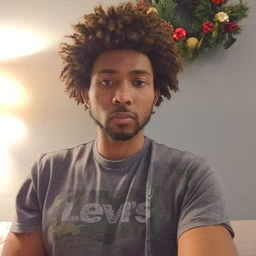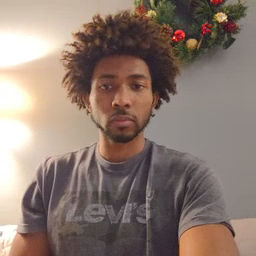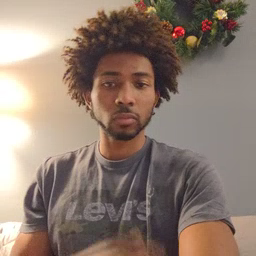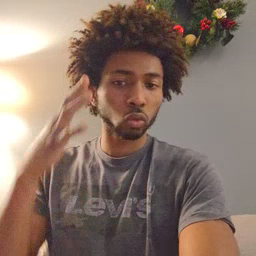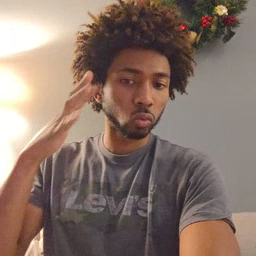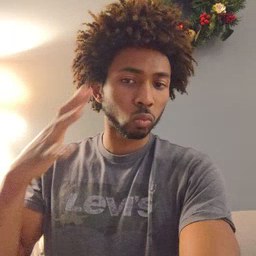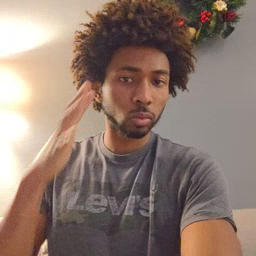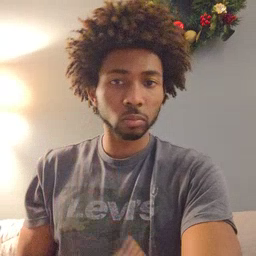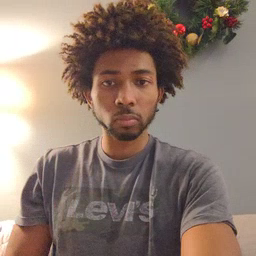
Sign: loud